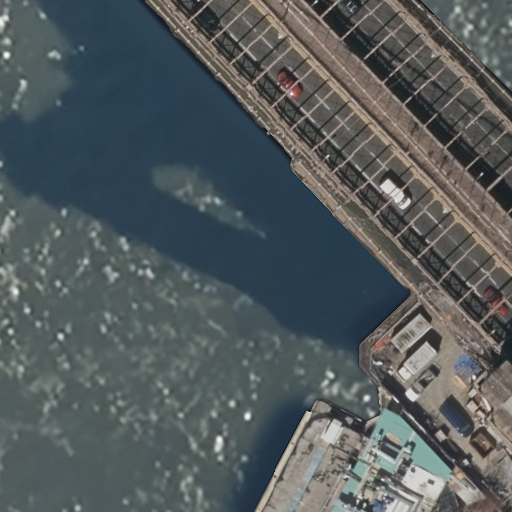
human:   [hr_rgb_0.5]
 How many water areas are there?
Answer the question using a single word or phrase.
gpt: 1

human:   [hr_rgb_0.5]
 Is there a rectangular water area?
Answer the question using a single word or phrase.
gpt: no

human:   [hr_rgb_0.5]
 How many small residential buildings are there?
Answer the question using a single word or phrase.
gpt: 0

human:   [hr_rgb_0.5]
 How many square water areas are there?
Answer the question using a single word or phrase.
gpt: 0

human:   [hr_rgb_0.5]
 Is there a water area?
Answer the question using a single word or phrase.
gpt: yes

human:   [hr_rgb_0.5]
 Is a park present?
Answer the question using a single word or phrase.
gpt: yes

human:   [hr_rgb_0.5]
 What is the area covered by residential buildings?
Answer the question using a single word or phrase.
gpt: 1516m2

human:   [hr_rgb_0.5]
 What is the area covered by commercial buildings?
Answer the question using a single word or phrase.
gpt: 0m2

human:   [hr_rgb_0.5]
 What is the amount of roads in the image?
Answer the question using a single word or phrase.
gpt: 3

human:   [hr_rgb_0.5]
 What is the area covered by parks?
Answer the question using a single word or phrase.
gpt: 43m2

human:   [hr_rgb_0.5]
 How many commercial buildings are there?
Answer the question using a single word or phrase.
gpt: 0

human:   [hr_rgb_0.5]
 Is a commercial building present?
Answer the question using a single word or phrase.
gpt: no

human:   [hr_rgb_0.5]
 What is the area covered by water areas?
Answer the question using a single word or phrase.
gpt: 8788m2

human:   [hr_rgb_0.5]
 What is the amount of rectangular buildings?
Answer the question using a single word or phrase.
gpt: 0

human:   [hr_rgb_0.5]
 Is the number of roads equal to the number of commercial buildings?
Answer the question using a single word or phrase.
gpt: no

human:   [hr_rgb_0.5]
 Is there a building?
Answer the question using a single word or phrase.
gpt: yes

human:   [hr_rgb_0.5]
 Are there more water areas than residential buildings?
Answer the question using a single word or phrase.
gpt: no

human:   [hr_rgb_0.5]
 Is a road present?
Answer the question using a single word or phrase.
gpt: yes

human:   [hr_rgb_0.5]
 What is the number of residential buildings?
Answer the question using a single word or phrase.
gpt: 2

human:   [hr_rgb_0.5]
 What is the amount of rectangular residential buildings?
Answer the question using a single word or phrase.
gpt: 0

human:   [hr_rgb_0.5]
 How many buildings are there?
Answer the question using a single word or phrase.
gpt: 2

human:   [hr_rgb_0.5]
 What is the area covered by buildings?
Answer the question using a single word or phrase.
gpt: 1516m2

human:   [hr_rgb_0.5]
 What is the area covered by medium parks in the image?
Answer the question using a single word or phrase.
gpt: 0m2

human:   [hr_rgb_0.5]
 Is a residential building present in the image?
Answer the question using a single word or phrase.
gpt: yes

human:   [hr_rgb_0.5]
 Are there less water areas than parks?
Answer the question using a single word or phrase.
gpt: no

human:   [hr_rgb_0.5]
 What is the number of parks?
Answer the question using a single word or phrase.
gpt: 1

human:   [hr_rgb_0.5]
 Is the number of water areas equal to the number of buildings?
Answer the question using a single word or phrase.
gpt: no

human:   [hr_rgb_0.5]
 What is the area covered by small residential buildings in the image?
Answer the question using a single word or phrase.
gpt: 0m2

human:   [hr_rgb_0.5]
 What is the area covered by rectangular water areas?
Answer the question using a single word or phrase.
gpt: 0m2

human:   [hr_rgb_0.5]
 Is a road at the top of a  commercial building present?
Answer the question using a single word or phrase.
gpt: no

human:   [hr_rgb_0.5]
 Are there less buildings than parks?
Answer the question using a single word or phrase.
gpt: no

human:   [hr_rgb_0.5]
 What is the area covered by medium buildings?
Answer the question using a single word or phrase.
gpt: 0m2

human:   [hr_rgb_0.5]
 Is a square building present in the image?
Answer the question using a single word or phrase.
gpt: no

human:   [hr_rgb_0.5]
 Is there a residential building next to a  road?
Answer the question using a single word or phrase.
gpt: yes

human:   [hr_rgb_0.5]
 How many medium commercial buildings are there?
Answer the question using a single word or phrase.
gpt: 0

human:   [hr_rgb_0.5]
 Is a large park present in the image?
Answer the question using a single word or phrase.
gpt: no

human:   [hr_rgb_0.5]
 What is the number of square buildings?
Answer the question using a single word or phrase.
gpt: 0

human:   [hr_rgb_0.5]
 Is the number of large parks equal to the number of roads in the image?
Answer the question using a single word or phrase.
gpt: no

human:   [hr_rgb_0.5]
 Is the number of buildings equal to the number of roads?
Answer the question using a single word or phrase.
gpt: no

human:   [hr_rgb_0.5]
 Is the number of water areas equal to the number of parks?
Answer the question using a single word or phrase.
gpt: yes

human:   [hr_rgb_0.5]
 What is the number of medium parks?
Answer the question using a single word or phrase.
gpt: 0

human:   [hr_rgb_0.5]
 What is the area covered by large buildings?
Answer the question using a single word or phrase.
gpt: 1516m2

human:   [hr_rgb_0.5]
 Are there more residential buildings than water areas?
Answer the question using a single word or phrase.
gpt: yes

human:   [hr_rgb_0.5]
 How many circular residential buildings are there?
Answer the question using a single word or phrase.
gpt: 0

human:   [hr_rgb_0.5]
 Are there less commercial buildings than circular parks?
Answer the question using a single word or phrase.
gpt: no

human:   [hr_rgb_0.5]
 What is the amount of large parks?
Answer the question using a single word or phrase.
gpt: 0

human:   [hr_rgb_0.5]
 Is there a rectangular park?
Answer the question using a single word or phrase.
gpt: yes

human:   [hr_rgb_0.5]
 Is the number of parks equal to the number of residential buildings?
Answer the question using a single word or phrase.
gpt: no

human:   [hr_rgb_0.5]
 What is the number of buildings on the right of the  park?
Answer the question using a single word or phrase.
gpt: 2

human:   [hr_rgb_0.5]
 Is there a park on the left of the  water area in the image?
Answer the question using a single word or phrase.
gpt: yes

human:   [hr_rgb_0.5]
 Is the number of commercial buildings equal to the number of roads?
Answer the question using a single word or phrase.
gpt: no

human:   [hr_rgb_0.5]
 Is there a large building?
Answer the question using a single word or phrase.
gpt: yes

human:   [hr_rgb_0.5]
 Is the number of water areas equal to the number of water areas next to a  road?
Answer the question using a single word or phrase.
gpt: yes

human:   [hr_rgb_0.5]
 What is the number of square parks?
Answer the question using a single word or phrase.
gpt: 0

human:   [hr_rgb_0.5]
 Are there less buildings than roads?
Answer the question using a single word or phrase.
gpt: yes

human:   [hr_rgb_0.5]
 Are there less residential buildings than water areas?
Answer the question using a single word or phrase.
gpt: no

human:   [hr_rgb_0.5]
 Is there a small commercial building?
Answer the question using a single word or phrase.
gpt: no

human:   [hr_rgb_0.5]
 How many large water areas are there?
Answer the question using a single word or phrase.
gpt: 1

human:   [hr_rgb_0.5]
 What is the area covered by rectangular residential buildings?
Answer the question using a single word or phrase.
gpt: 0m2

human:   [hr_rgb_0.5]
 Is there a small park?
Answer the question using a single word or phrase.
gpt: yes

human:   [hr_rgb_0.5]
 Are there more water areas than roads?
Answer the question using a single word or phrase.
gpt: no

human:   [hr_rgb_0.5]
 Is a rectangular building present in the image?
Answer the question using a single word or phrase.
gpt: no

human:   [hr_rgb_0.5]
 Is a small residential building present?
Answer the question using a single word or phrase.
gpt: no

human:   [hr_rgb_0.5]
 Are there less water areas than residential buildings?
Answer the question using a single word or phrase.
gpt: yes